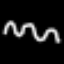
Label: squiggle